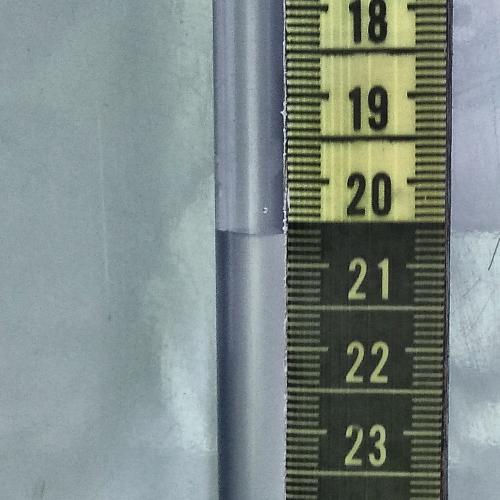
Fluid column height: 20.6 cm